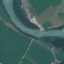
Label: River